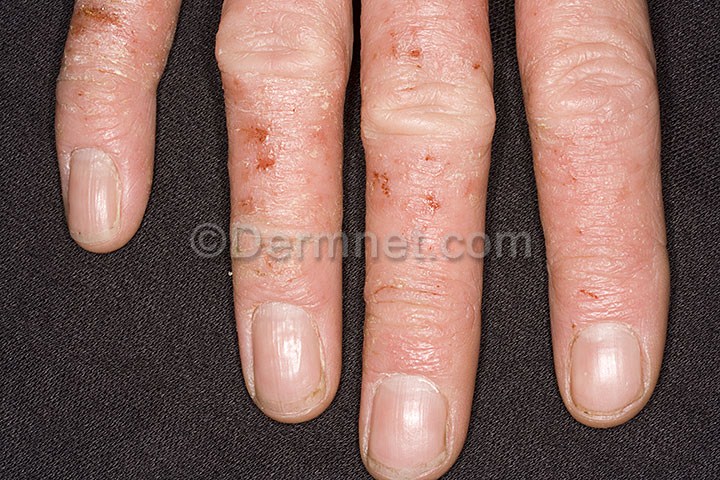
Disease: Eczema Photos